Field crop: maize
Growth stage: 2
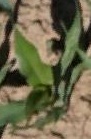
Species: maize